Interaction volume radius: 5 \u00c5
Interaction volume height: 20 \u00c5
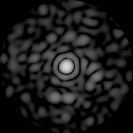
Disorder parameter: 0.8856